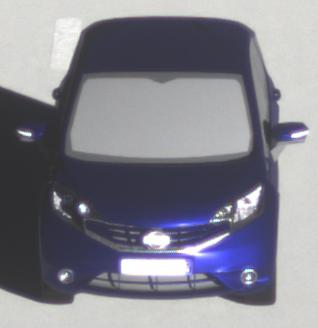
Make: Nissan
Model: Note 1.2
Detailed model: Note (E12) (10/13 - 12/16)
Model produced from: 2013/10
Model produced until: 2015/09
Doors: 5
Color: blue
Road condition: dry road
Daytime: sunrise or sunset
Contrast: high contrast